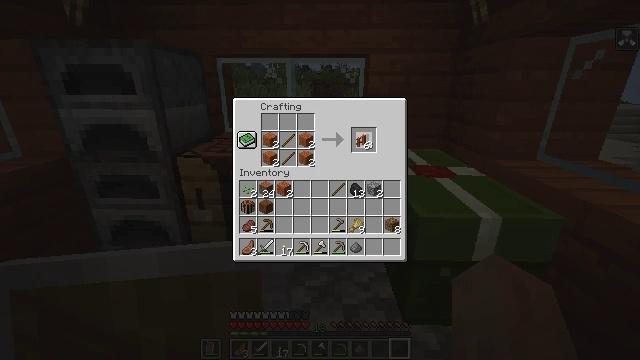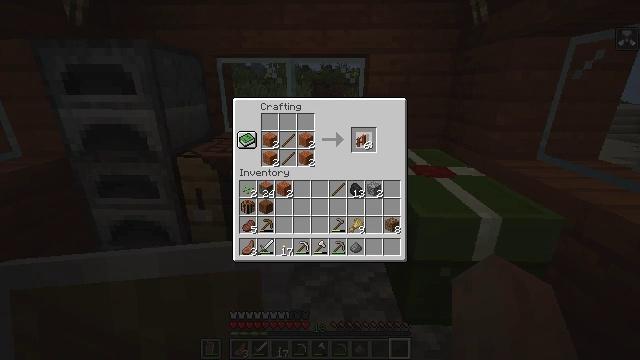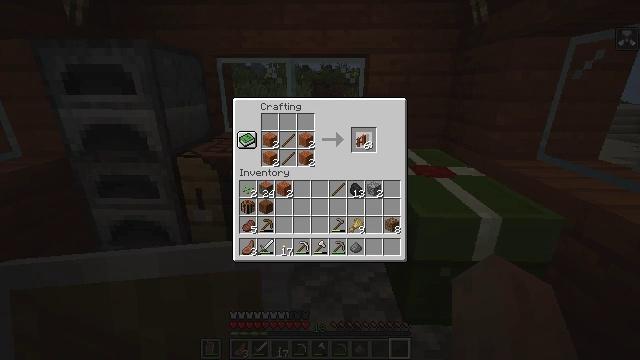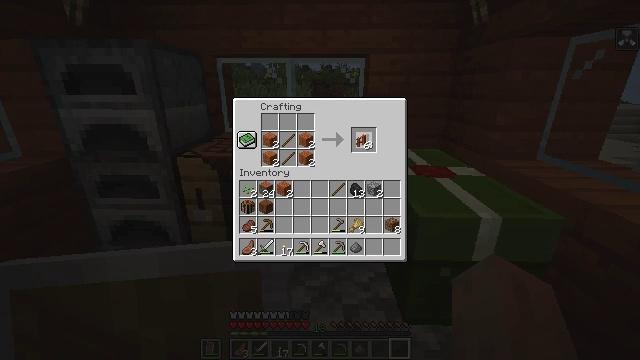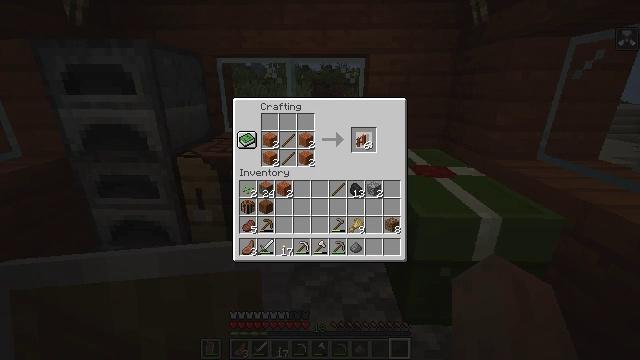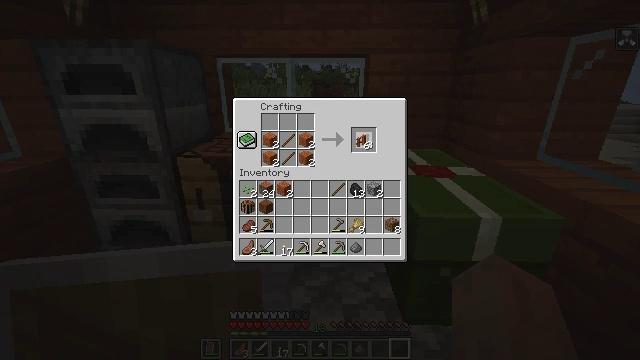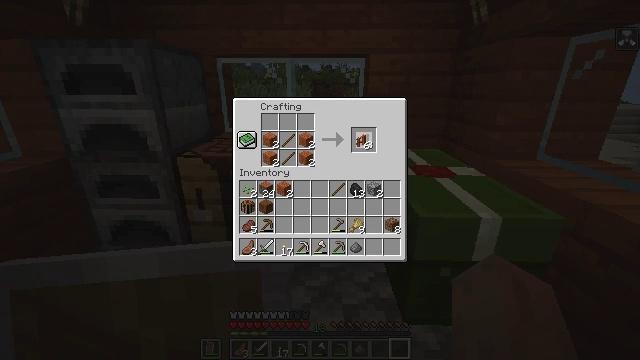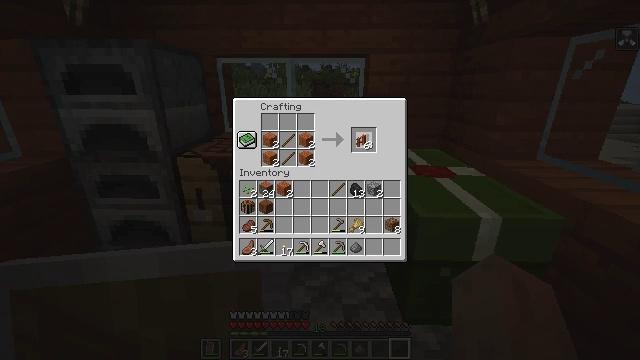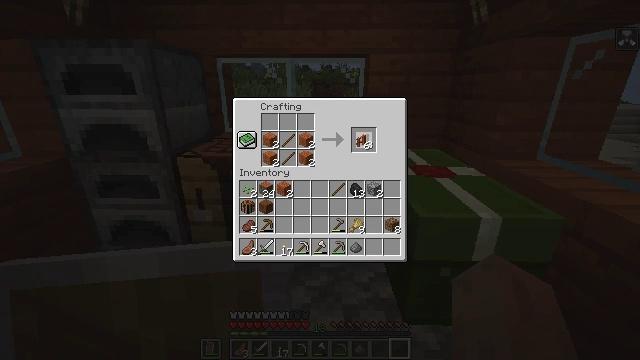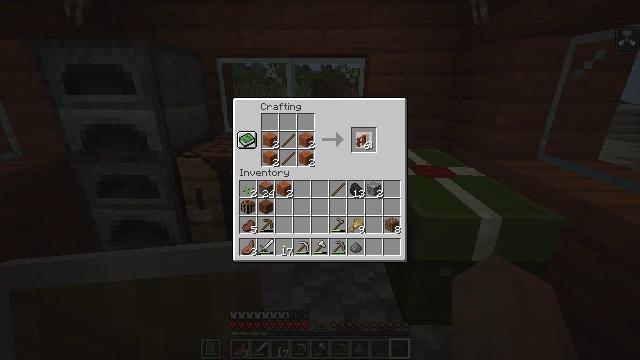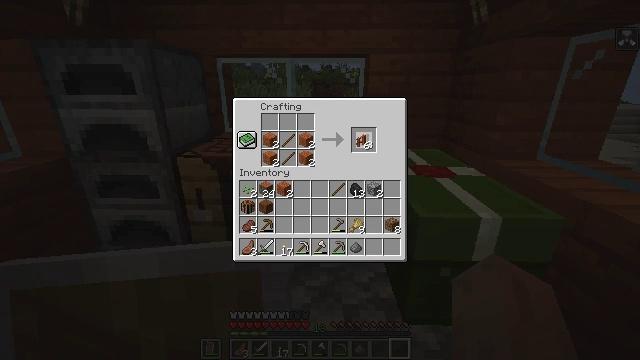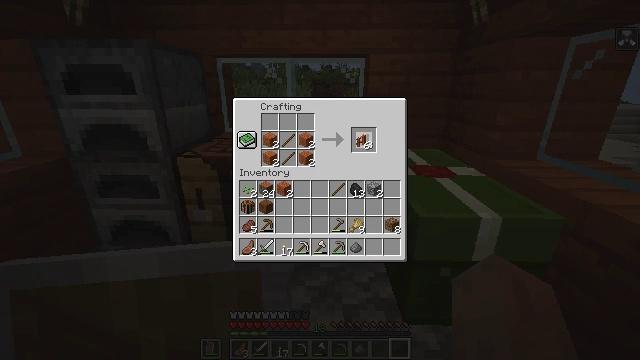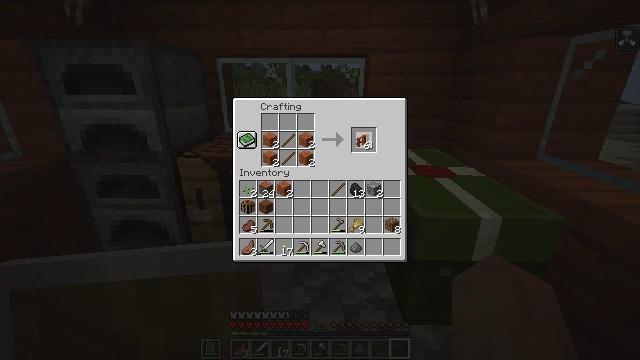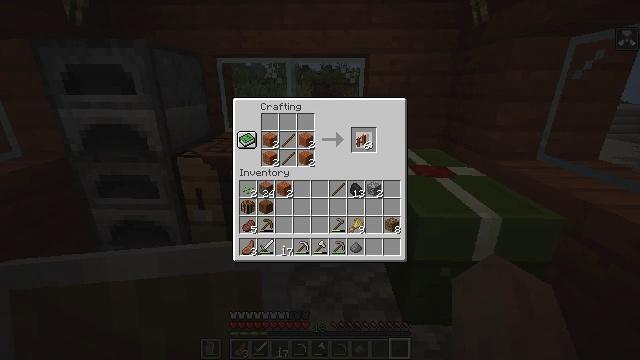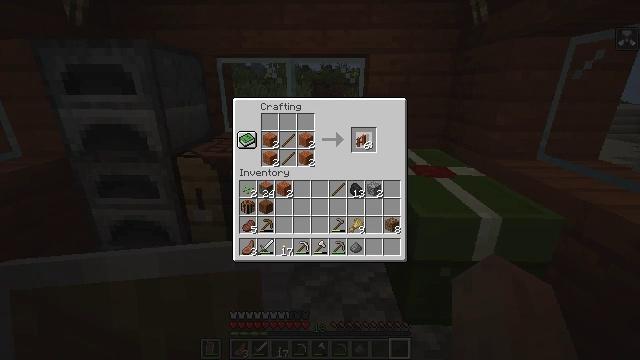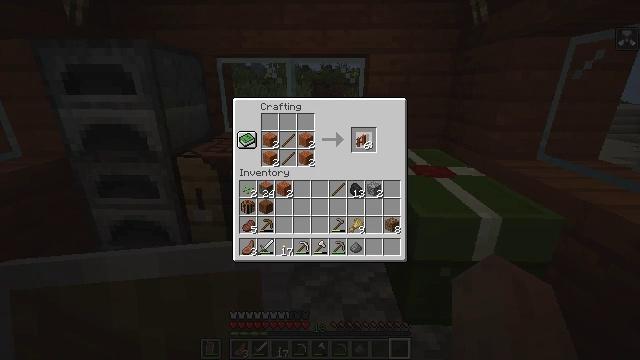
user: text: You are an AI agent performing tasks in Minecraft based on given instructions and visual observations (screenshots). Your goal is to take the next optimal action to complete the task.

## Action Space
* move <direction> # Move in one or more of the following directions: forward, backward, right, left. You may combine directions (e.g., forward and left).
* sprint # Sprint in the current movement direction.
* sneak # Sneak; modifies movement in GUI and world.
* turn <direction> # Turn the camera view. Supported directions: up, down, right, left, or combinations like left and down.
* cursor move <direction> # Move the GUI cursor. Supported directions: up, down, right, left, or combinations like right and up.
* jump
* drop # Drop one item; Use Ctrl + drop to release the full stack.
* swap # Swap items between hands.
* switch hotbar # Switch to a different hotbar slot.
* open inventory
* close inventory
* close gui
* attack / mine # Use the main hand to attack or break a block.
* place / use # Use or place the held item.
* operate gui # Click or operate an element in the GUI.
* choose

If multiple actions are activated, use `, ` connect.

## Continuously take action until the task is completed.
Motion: motion action
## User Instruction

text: Combine acacia wood and sticks in a crafting table for an acacia fence.
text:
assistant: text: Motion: no_op
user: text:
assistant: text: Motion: no_op
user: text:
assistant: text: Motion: no_op
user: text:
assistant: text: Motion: no_op
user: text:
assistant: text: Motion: no_op
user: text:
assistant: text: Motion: no_op
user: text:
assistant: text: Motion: no_op
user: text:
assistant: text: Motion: no_op
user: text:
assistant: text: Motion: no_op
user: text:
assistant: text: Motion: no_op
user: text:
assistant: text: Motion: no_op
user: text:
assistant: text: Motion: no_op
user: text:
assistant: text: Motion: no_op
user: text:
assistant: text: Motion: no_op
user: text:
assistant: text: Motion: no_op
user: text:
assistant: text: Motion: operate gui
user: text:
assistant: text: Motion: operate gui
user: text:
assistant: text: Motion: operate gui
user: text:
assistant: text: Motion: no_op
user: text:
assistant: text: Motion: cursor move down
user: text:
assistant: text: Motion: cursor move down
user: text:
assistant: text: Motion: no_op
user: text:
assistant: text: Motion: cursor move right and down
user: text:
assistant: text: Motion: no_op